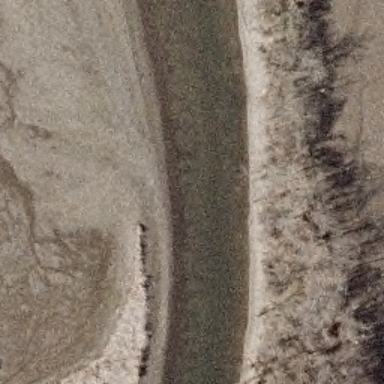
It is a river with plants wilted on both banks of the river .